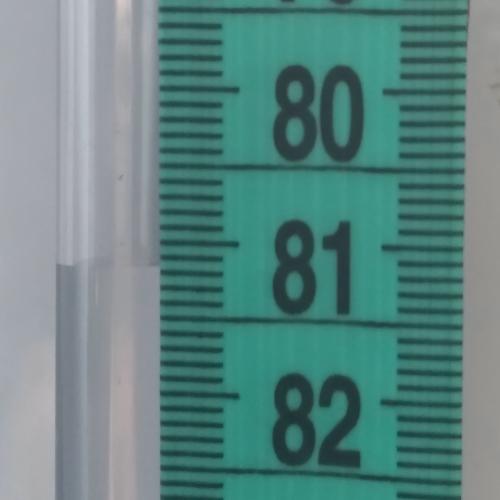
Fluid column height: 81.2 cm